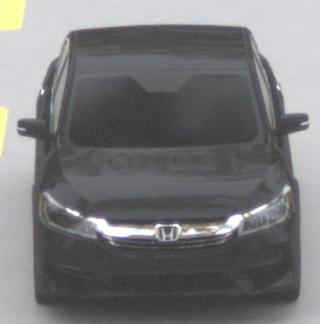
Make: Honda
Model: Accord Hybrid
Detailed model: 9. Generation
Model produced from: 2015
Model produced until: 2019
Doors: 4
Color: black
Road condition: dry road
Daytime: midday
Contrast: low contrast